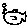
Label: fish